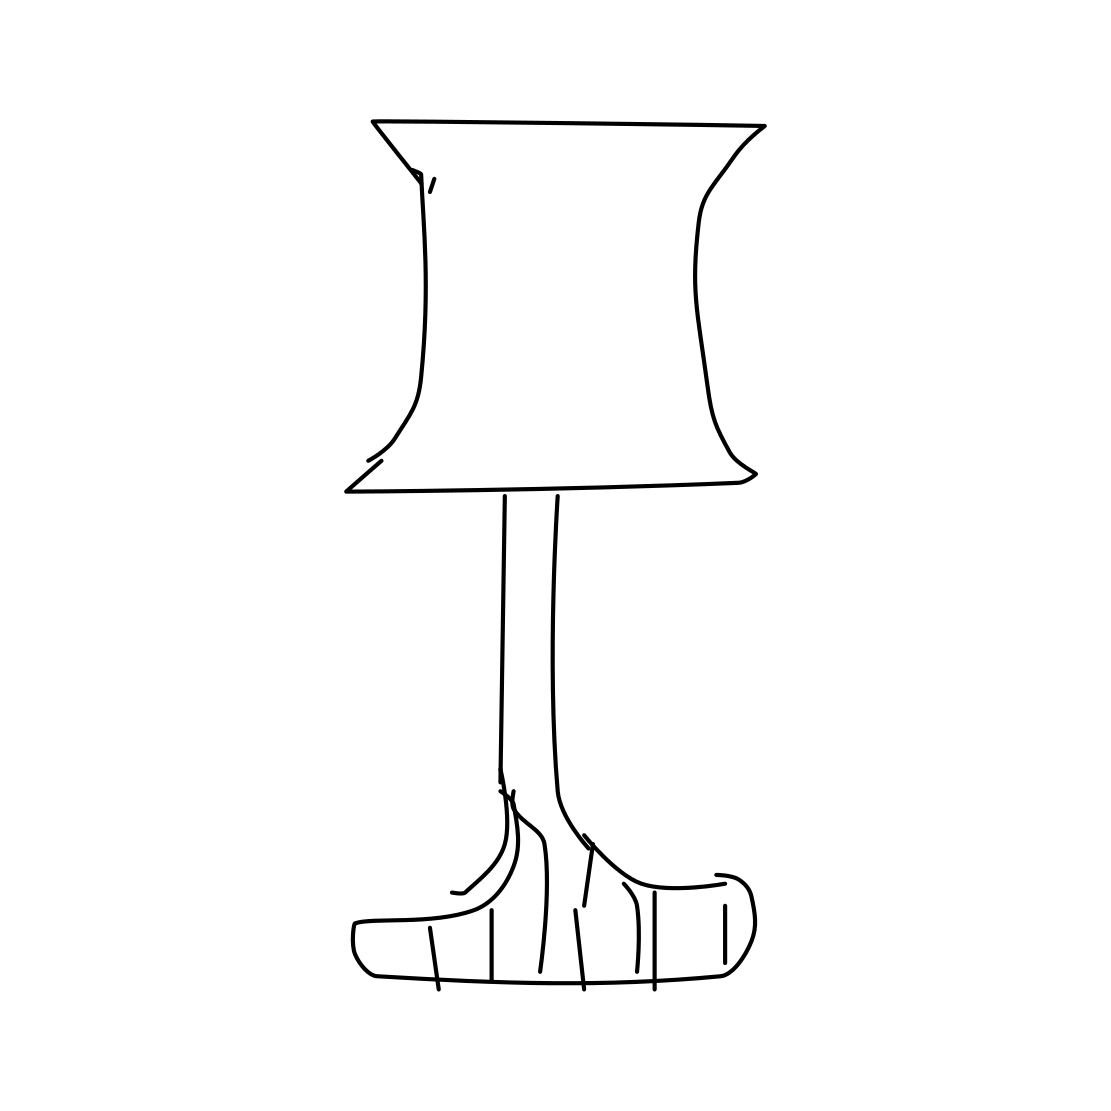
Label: tablelamp